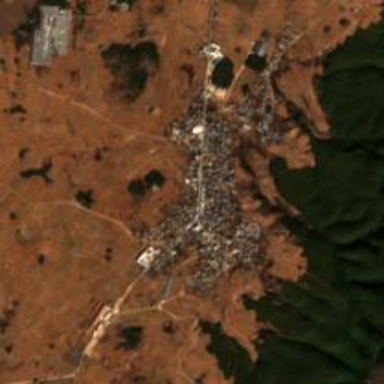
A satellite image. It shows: Township classified as town.